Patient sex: M
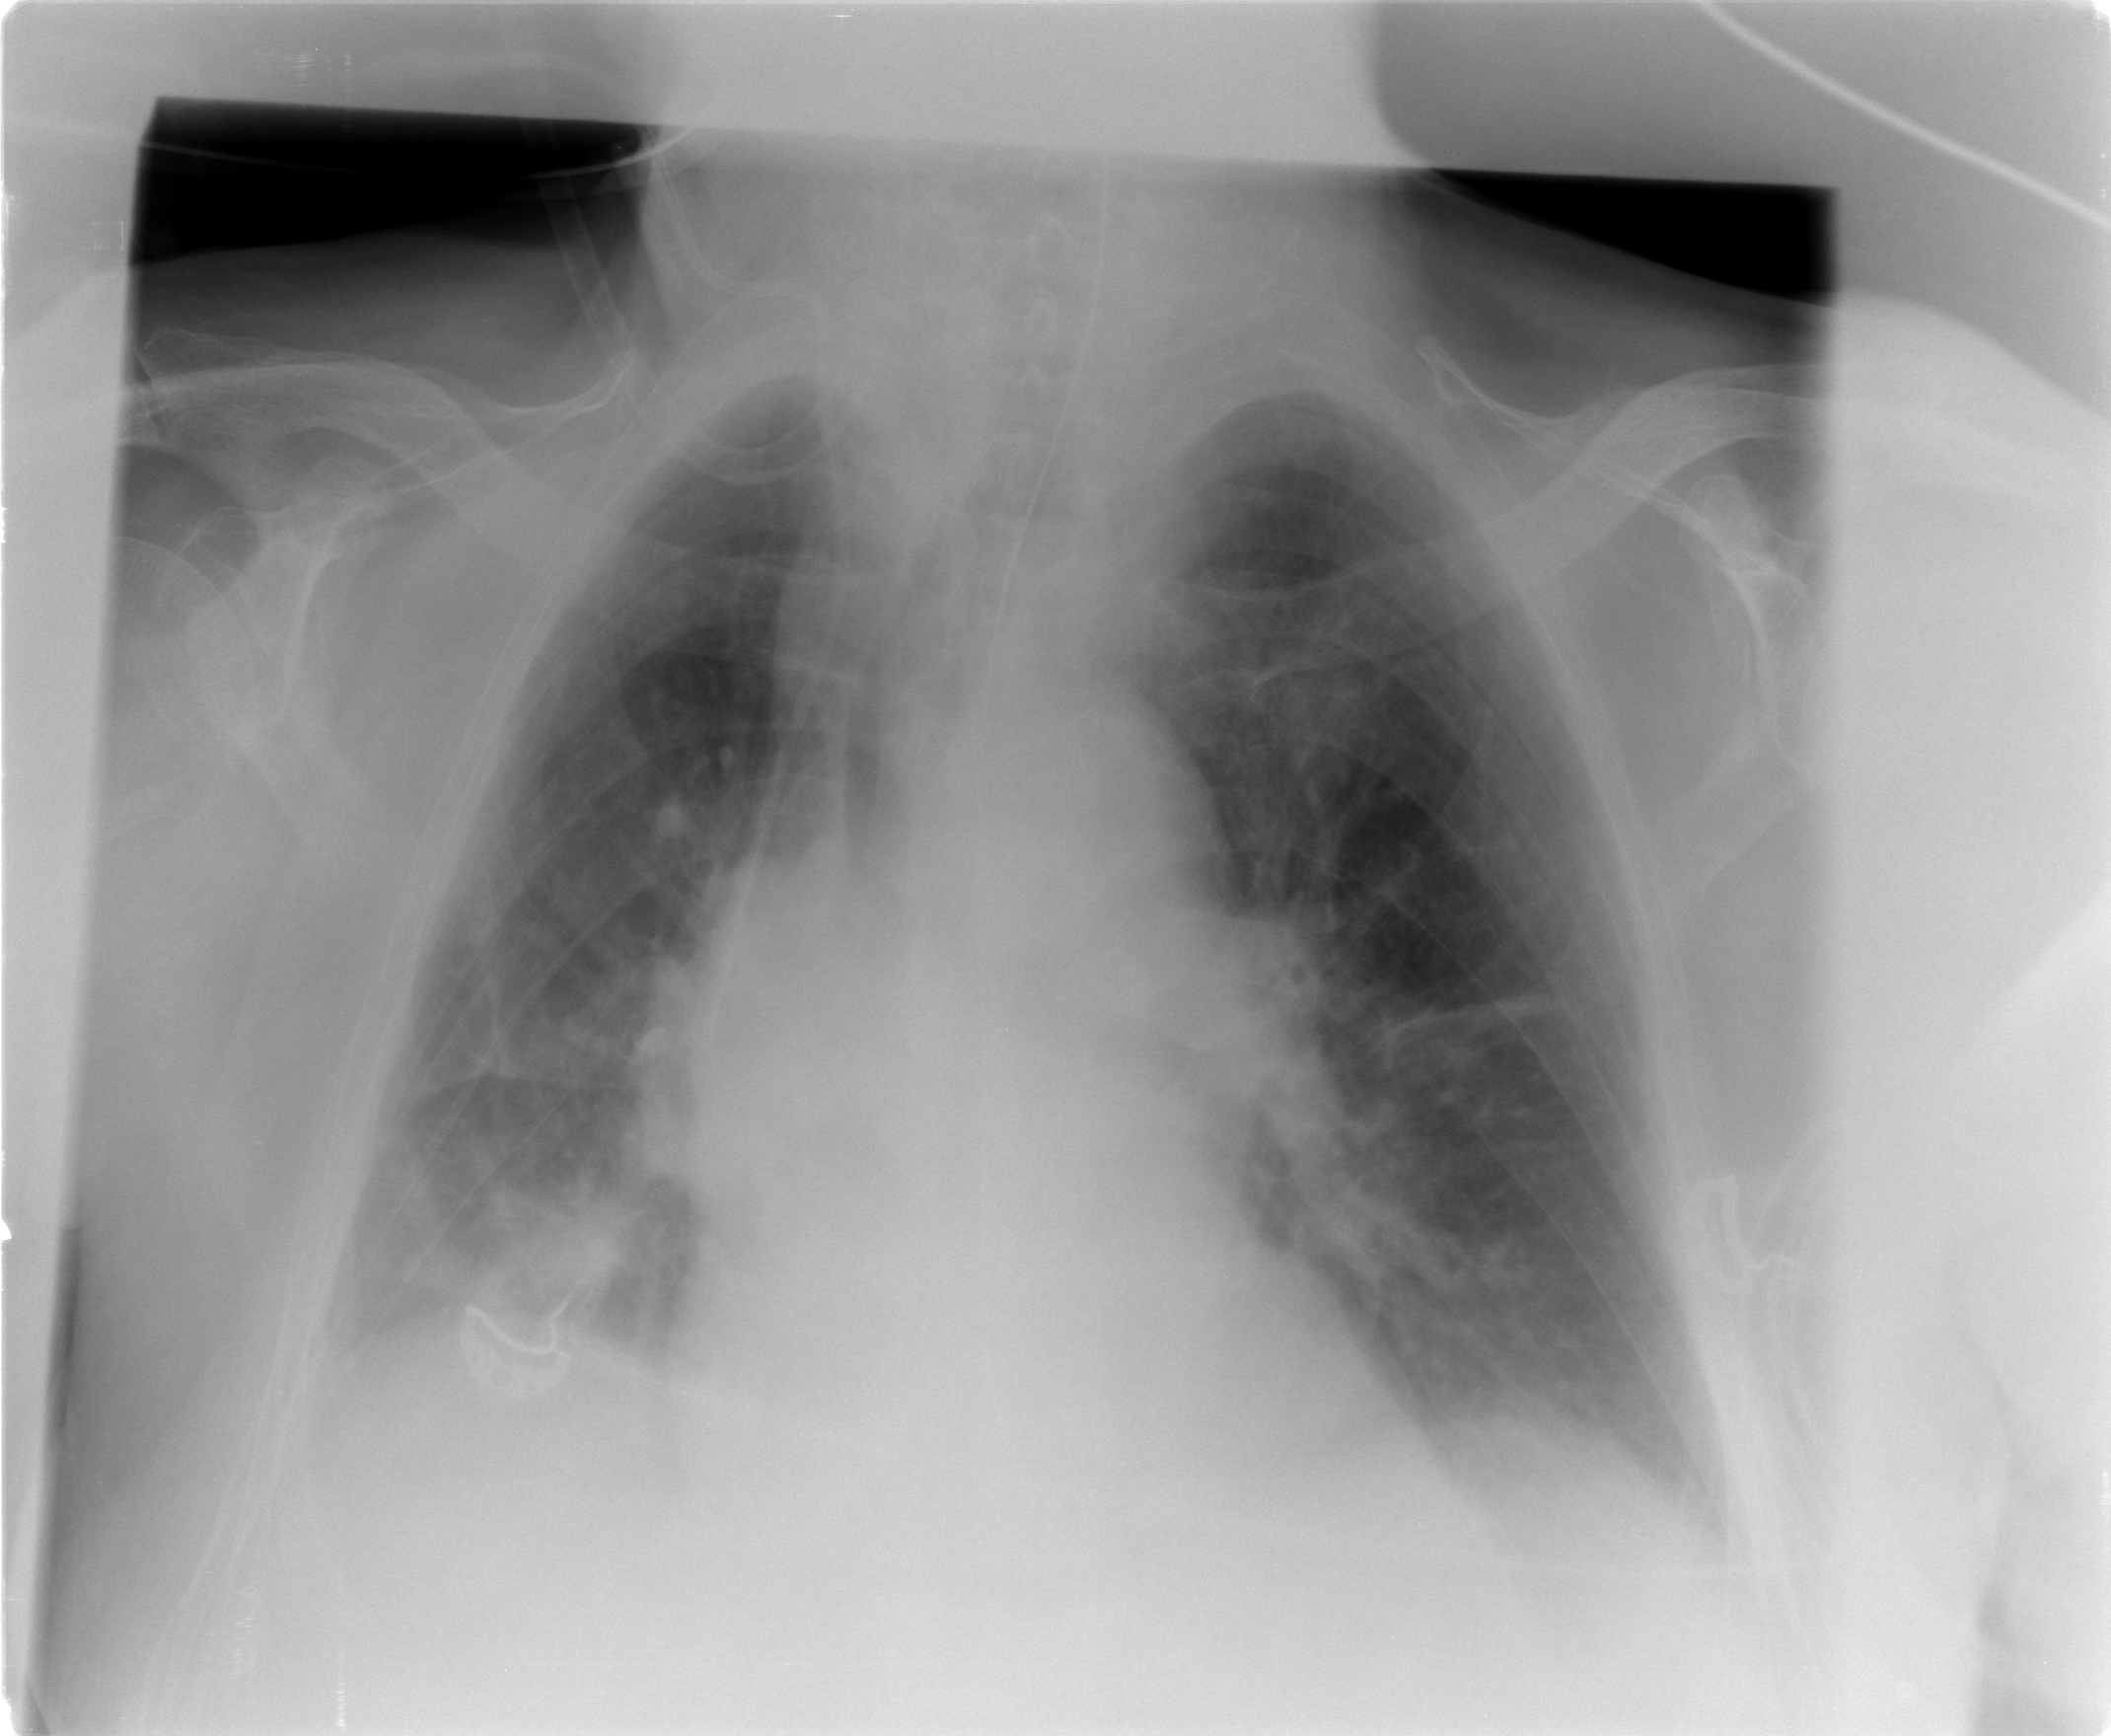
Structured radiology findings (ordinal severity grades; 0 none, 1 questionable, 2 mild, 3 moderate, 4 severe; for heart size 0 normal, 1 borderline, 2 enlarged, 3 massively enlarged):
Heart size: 0
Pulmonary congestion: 1
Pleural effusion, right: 2
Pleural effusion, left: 2
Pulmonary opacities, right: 2
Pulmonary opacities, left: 2
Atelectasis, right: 2
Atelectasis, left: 2